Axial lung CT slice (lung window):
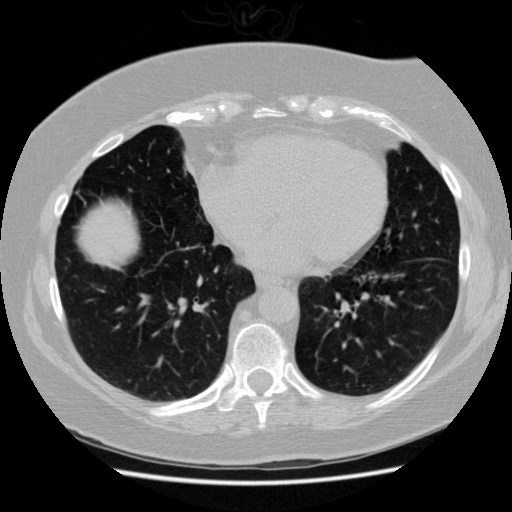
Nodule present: no